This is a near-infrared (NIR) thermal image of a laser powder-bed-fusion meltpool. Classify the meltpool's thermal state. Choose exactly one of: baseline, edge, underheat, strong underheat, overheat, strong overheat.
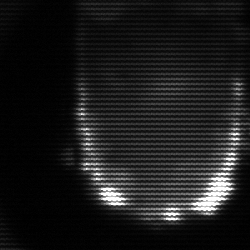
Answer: baseline